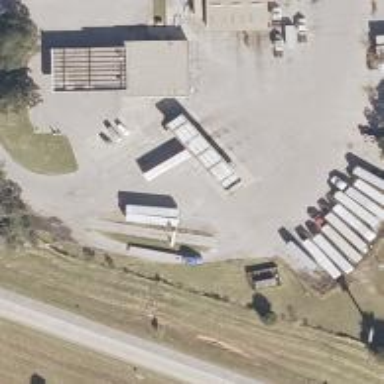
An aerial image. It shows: Weighbridge facility.